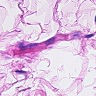
Metastatic tissue present: no